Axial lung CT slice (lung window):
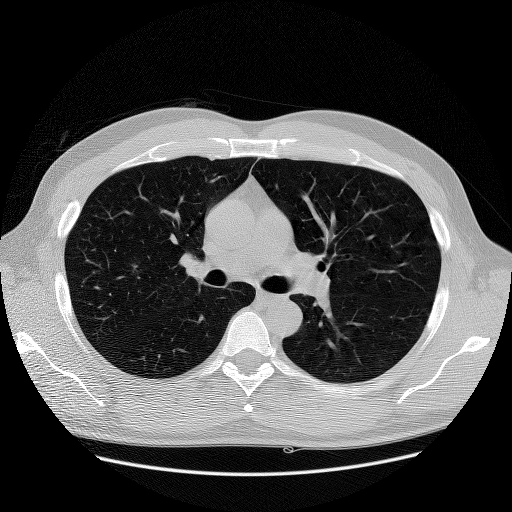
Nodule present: no